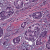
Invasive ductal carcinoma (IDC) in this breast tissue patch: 1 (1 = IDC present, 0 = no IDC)